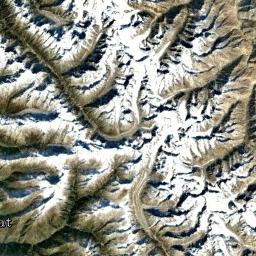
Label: snowberg